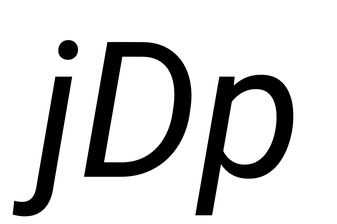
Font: Roboto-Italic_Italic